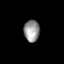
Tissue: prostate
Cell type: T cells
Senescence score: 0.706
Nuclear area (px): 335
Mean DAPI intensity: 149.624